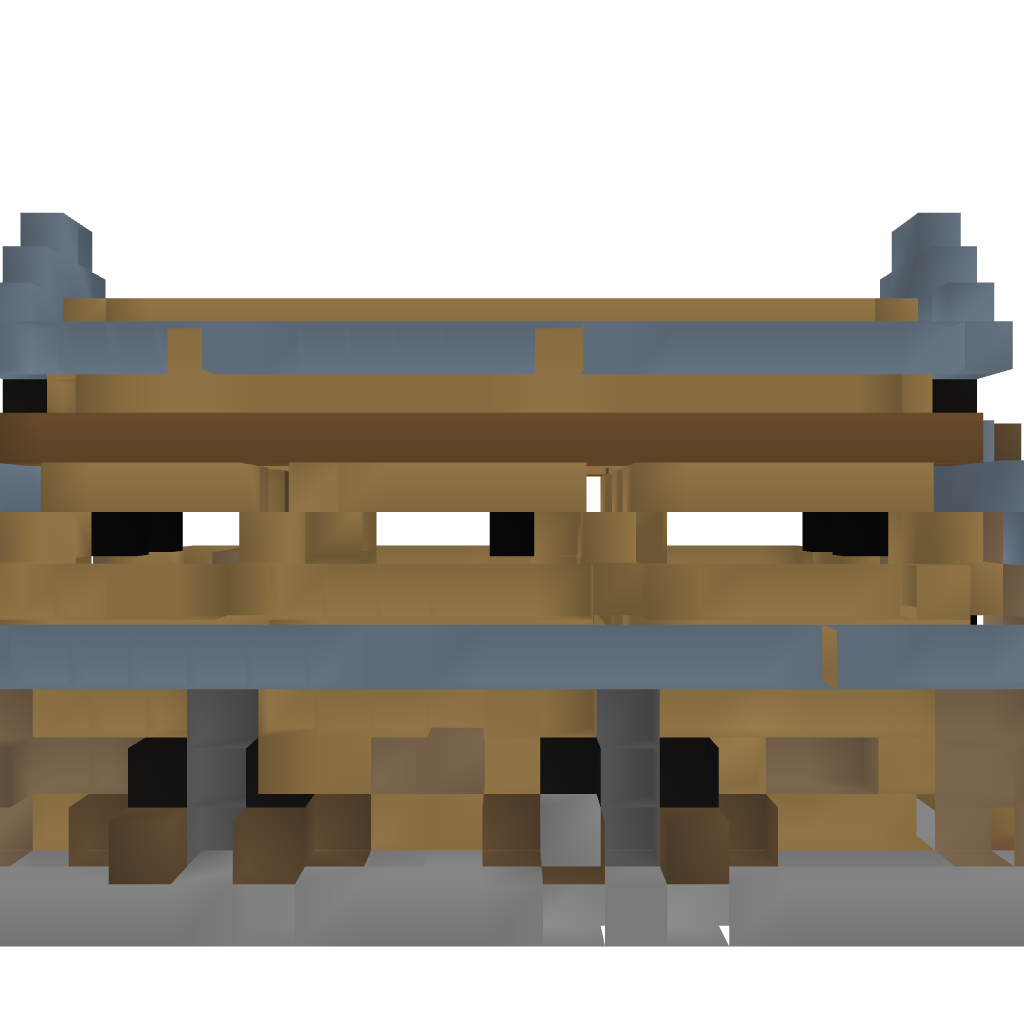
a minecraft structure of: Medium Barn